Question: When I am trying to connect Sybase with c# by using , I am getting -
> {"SQL Anywhere Error -157: Cannot convert '08/10/09' to a
timestamp"} System.Exception {Sybase.Data.AseClient.AseException}
I dont know whats the reason
my code is:
'''
var conn = new AseConnection();
conn.ConnectionString =
"Data Source=myserver:port;" +
"Initial Catalog=mydb;" +
"User id=uid;" +
"Password=pwd;";
conn.Open();
'''
The error i am getting is
I haven't used the date '08/10/09' anywhere..
This is the stacktrace:
'''
=== SQL Anywhere Error -157: Cannot convert '08/10/09' to a timestamp
at Sybase.Data.AseClient1.AseConnection.Open()
at Sybase.Data.AseClient.AseConnection.Open()
at SyBaseTest.Program.Main(String[] args)
in D:\DotNet\RandD\SyBaseTest\Progr am.cs:line 60
'''

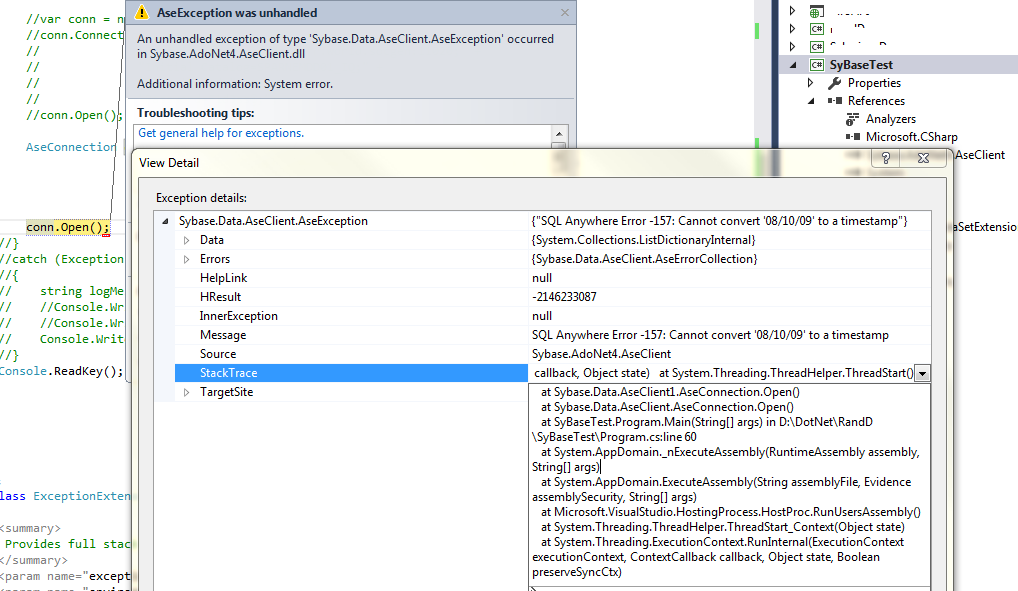
Answer: Problem with the Sybase DLL,
Once changed the DLL and changed the Project version to 32bit, its working